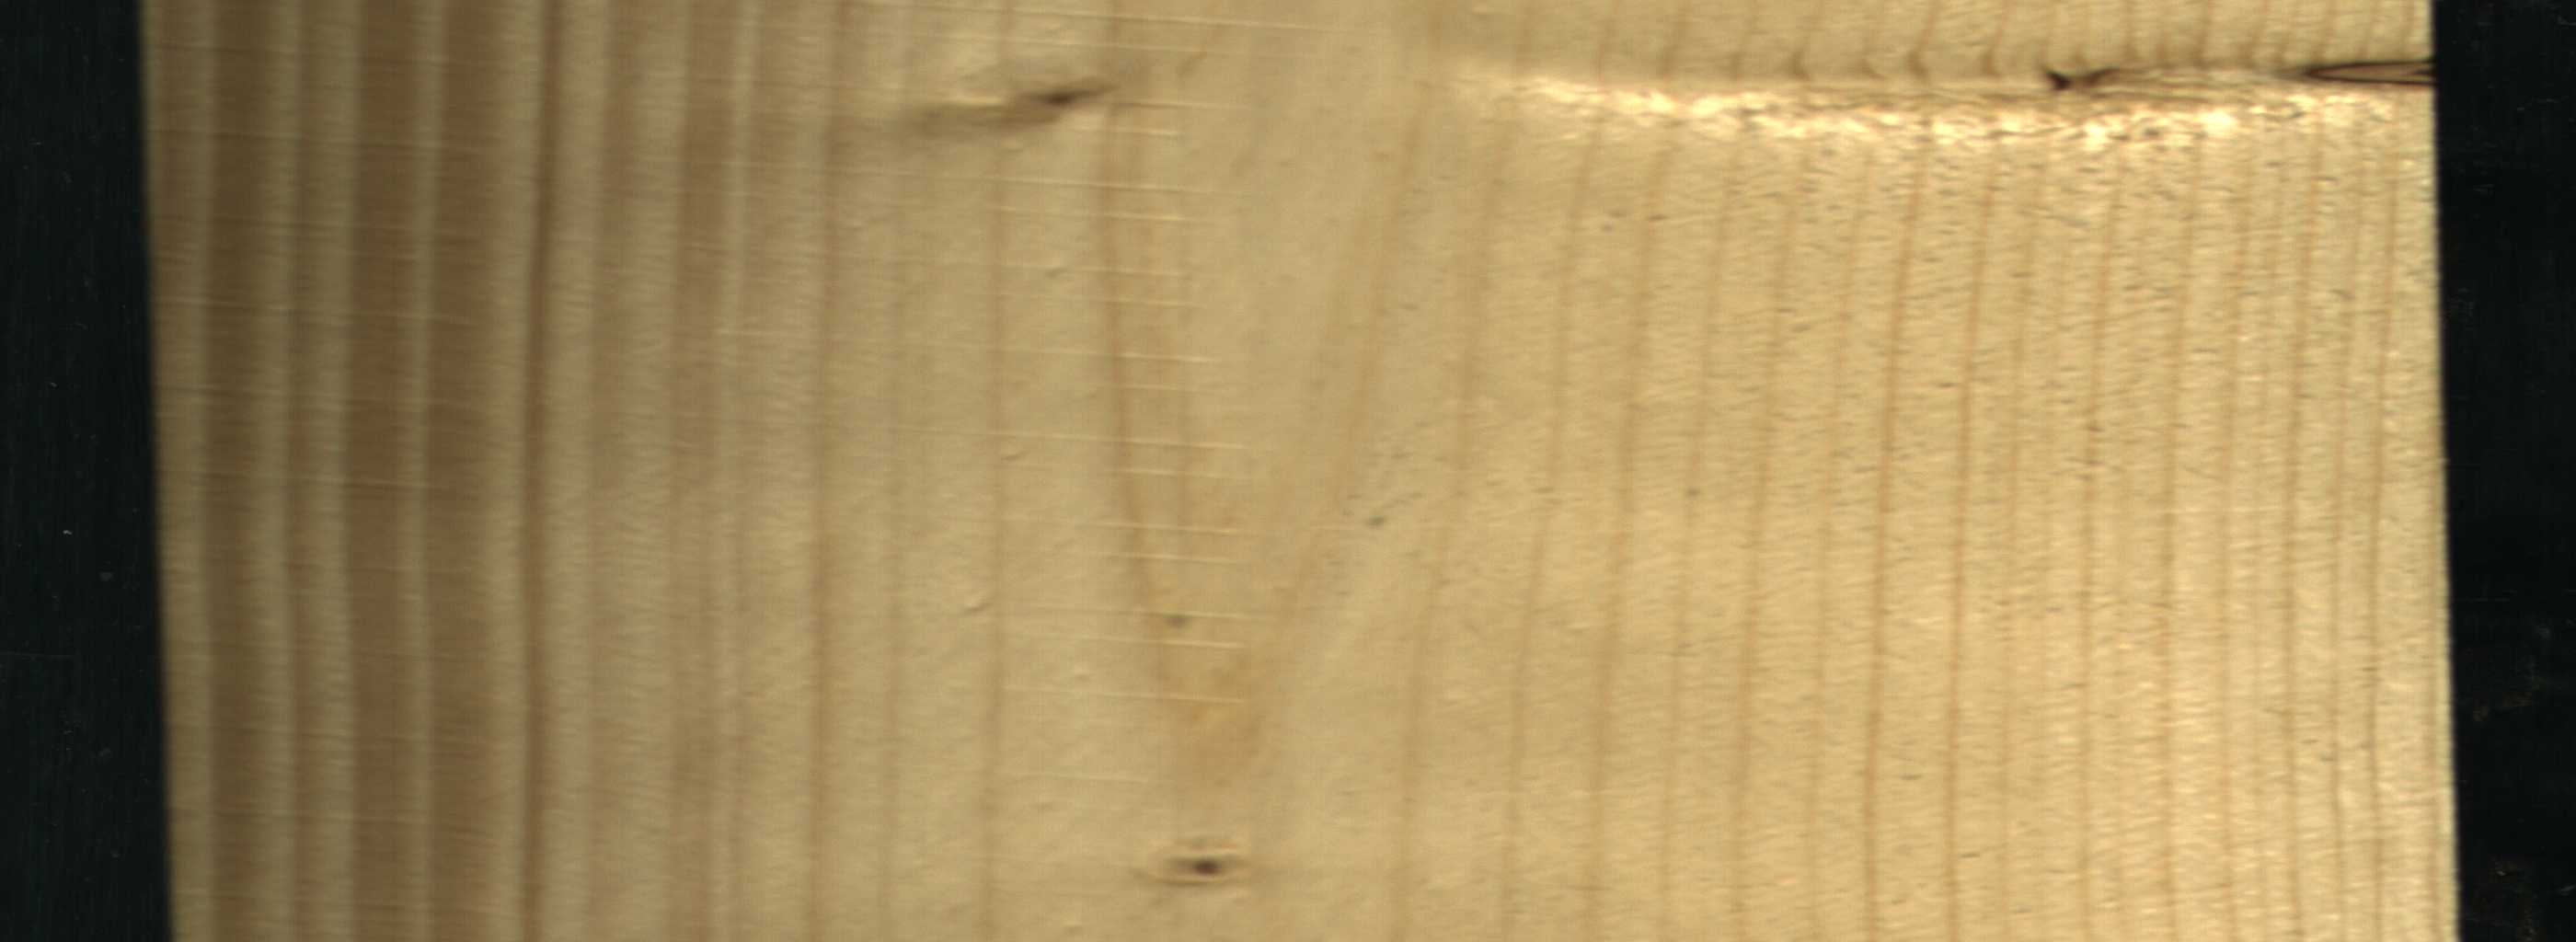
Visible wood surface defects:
Dead_Knot
Live_Knot
Live_Knot